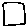
Label: square